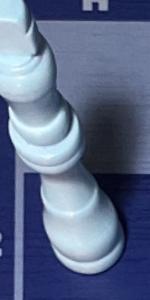
Label: King_White